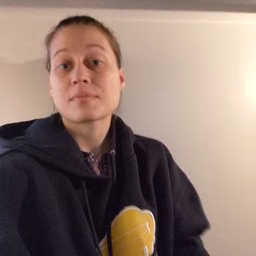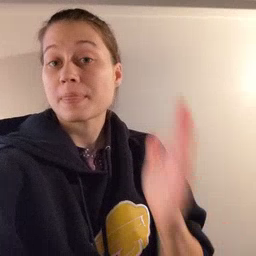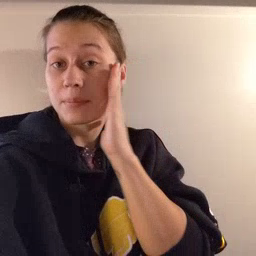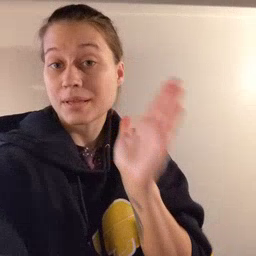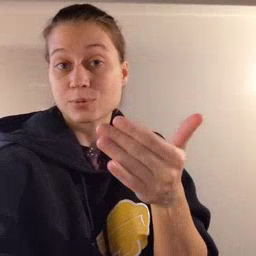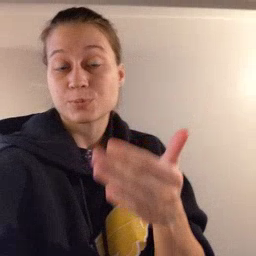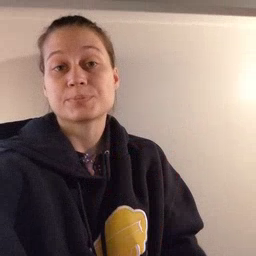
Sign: bedroom